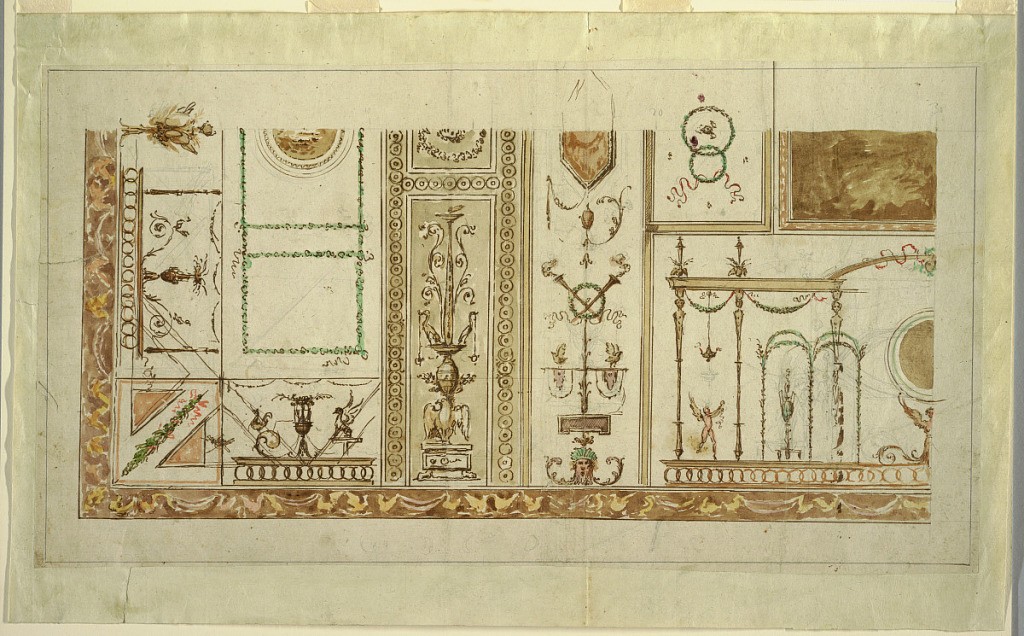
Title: Wall and Ceiling Decorations
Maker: Felice Giani, Italian, 1758–1823
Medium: Pen and brown ink, brush and brown wash over traces of graphite on laid paper
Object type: Drawing
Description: Bordering-band with festoons supported by birds. Rectangular central panel; along short side, panel with entwined wreaths; outside band, grotesque structure with winged genius below burning lamp; circular medallion supported by female half figure in center. Beside, at left, two bands, first one with grotesque candelabrum supported by bearded mask, having on top wreath and two torches. In center, hexagonal panel with ornaments beside for alternative suggestions made. Second band divided into central panel with female head in wreath, eagle below. Two Gaines carry on large ropes pointed diamond ring. Panels framed by bands with disks. Lateral panel outside subdivided into rectangles, most with sparse decoration for which occasionally alternative suggestions made. Framing pencil lines.